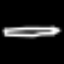
Label: pencil